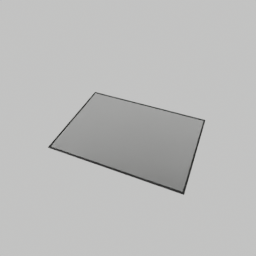
Label: decoration